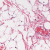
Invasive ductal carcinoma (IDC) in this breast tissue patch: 1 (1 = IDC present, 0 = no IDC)